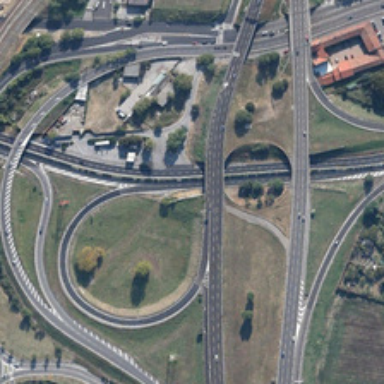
Some green trees and buildings are near a viaduct .